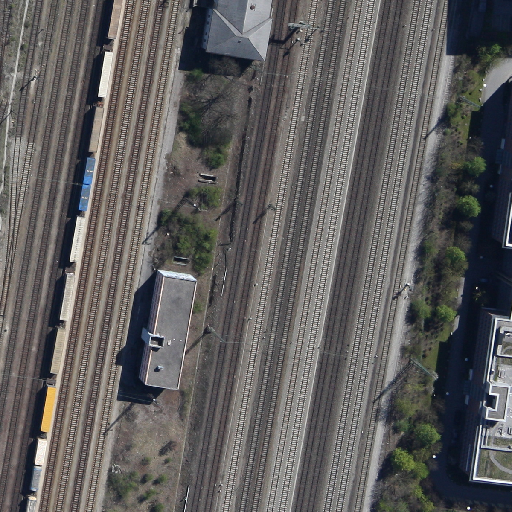
Referring expression: impervious surface